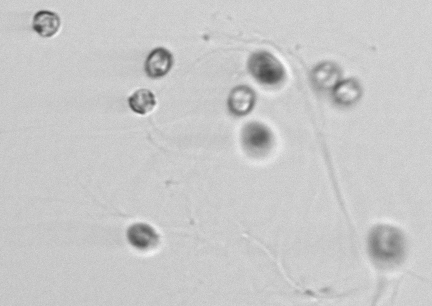
Label: Thalassiosira_sp_aff_mala